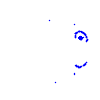
Particle: electron